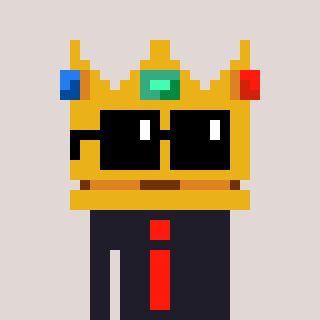
a pixel art character with square black sunglasses, a crown-shaped head and a grayscale-colored body on a warm background